Question: Does anyone here knows how to make a table header like this (refer to the image below)?

I tried:
'''
<thead>
<tr>
<th>No.</th>
<th>Creation Date</th>
<th>Week Day</th>
<th>Log Type</th>
<th colspan="5" rowspan="1" style="text-align: center">Time</th>
<th>action</th>
</tr>
<tr>
<th>IN/START</th>
<th>OUT/STOP</th>
</tr>
</thead>
'''
but sadly, no luck, the table head is missed up, any help, suggestions, clues, recommendations, suggestions, ideas?
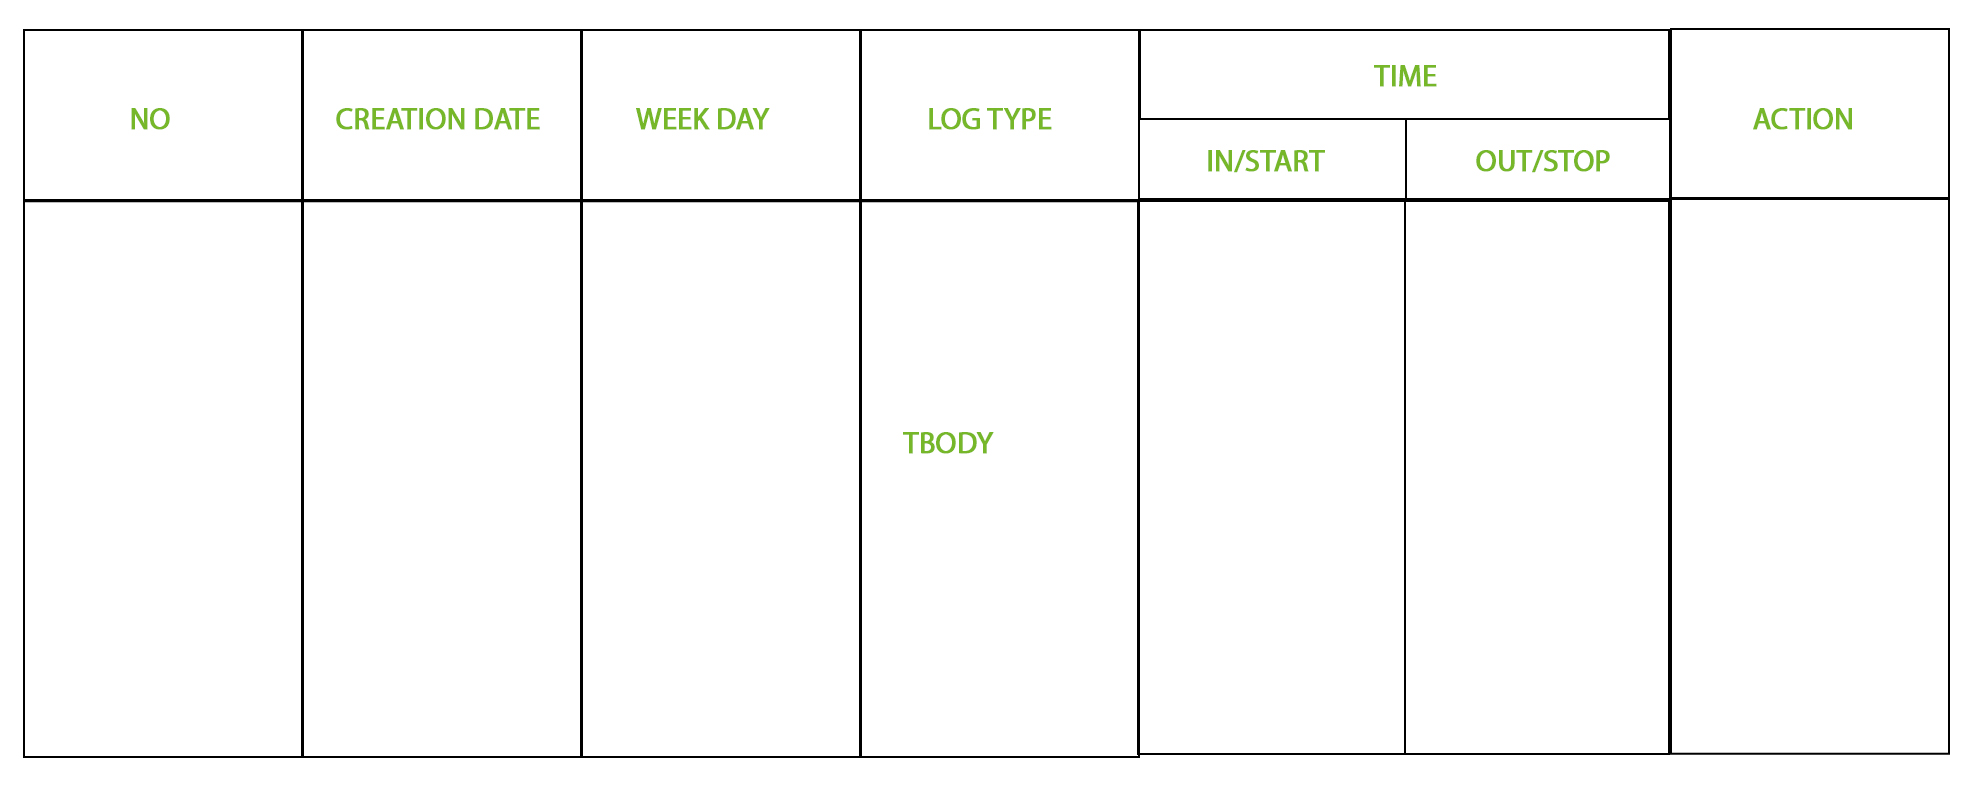
Answer: That's supposed to be 'colspan="2"' on the one column and 'rowspan="2"' on others. Use this:
'''
table, th {border: 1px solid #ccc; border-collapse: collapse; font-weight: normal; font-family: 'Segoe UI'; margin: 0; padding: 0;}
table {width: 100%;}
th {padding: 5px;}
'''
'''
<table>
<thead>
<tr>
<th rowspan="2">No.</th>
<th rowspan="2">Creation Date</th>
<th rowspan="2">Week Day</th>
<th rowspan="2">Log Type</th>
<th colspan="2" style="text-align: center">Time</th>
<th rowspan="2">action</th>
</tr>
<tr>
<th>IN/START</th>
<th>OUT/STOP</th>
</tr>
</thead>
</table>
'''